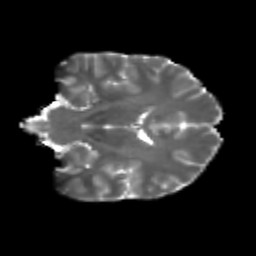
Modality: T2w
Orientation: coronal
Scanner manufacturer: siemens
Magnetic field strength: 3 T
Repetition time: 4.16 s
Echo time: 0.0806 s